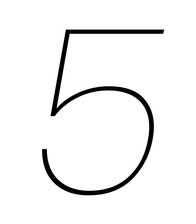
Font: Poppins-ThinItalic